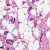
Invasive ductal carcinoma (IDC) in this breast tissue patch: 1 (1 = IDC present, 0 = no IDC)